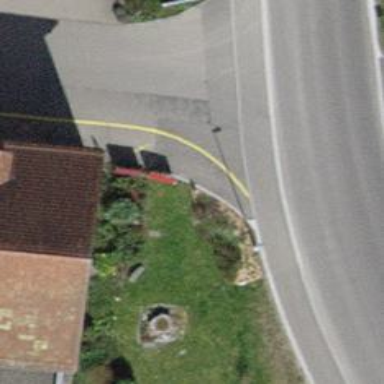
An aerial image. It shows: Post box.